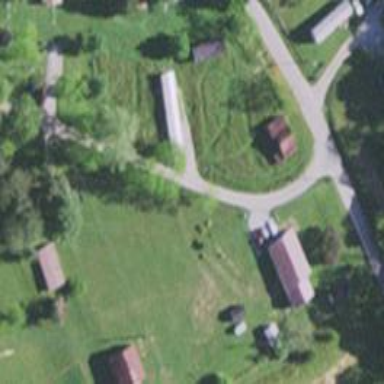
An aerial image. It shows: Small hamlet.